Question: this is an exercise from the OpenMP website:
<URL>
'''
#include "stdafx.h"
#include <omp.h>
#include <stdio.h>
#include <stdlib.h>
int _tmain(int argc, _TCHAR* argv[])
{
int nthreads, i, tid;
float total;
/*** Spawn parallel region ***/
#pragma omp parallel private(i, tid) // i changed this line
{
/* Obtain thread number */
tid = omp_get_thread_num();
/* Only master thread does this */
if (tid == 0) {
nthreads = omp_get_num_threads();
printf("Number of threads = %d
", nthreads);
}
printf("Thread %d is starting...
",tid);
#pragma omp barrier
/* do some work */
total = 0.0;
#pragma omp for schedule(dynamic,10)
for (i=0; i<<PHONE>; i++)
total = total + i*1.0;
printf ("Thread %d is done! Total= %e
",tid,total);
}
}
'''
the output for this is
'''
Number of threads = 4
Thread 0 is starting...
Thread 3 is starting...
Thread 2 is starting...
Thread 1 is starting...
Thread 0 is done! Total= 0.000000e+000
Thread 3 is done! Total= 0.000000e+000
Thread 2 is done! Total= 0.000000e+000
Thread 1 is done! Total= 0.000000e+000
'''
which means we have a problem with the variable
this is the help on the site
Here is my Solution: do you think this is the correct way to do it?
'''
#include "stdafx.h"
#include <omp.h>
#include <stdio.h>
#include <stdlib.h>
int _tmain(int argc, _TCHAR* argv[])
{
int nthreads, i, tid;
float total;
/*** Spawn parallel region ***/
#pragma omp parallel private(total,tid)
{
/* Obtain thread number */
tid = omp_get_thread_num();
total= 0.0;
/* Only master thread does this */
if (tid == 0) {
nthreads = omp_get_num_threads();
printf("Number of threads = %d
", nthreads);
}
printf("Thread %d is starting...
",tid);
#pragma omp parallel for schedule(static,10) private(i) reduction(+:total)
for (i=0; i<<PHONE>; i++)
total = total + i*1.0;
printf ("Thread %d is done! Total= %e
",tid,total);
} /*** End of parallel region ***/
}
'''
Here is my new output:
'''
Number of threads = 4
Thread 0 is starting...
Thread 1 is starting...
Thread 0 is done! Total= 4.999404e+011
Thread 2 is starting...
Thread 1 is done! Total= 4.999404e+011
Thread 2 is done! Total= 4.999404e+011
Thread 3 is starting...
Thread 3 is done! Total= 4.999404e+011
'''
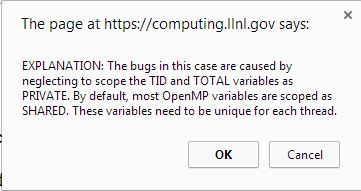
Answer: Yes you certainly want 'total' to be a thread-private variable. One thing you presumably would do in a real example is to reduce the thread-private 'totals' to a single global total at the end (and only let one thread print the result then). One way to do that is a simple
'''
#pragma omp atomic
global_total += total
'''
at the end (there are better ways though using reductions).
PS: Loop counters for 'omp for' are by default private, so you actually don't have to explicitly specify that.